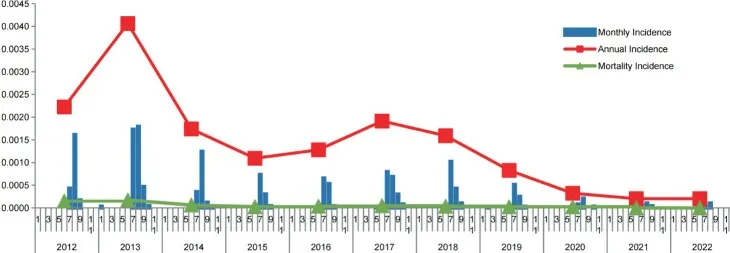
Japanese encephalitis in the Sichuan province of China (2012-2022). (A) Annual incidence and mortality, and monthly incidence of JE, from 2012 to 2022.
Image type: chart (chart)